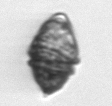
Label: Kryptoperidinium_triquetrum